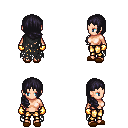
a pixel art fantasy rpg character, female body template, human, light skin, black tattered cape, gold greaves, raven right-swept hairstyle, gold gloves, brown slippers, four views (front, back, left, right), 2x2 character sprite sheet, small pixel art, hard edges, no anti-aliasing